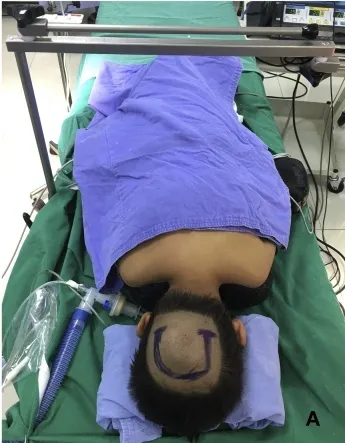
(A) the patient was in the prone position and U-shaped incision was used.
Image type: medical_photograph (skin_photograph)